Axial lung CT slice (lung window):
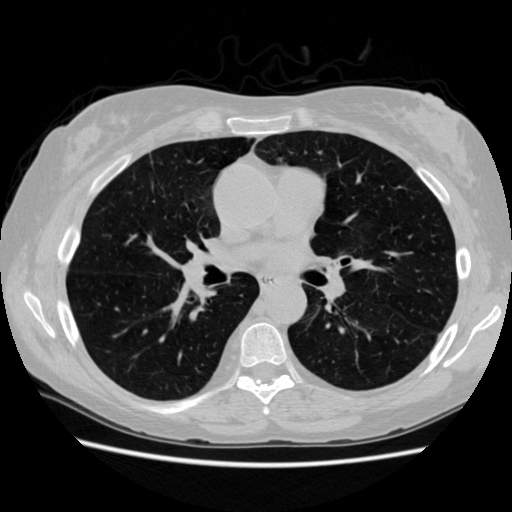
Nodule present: no